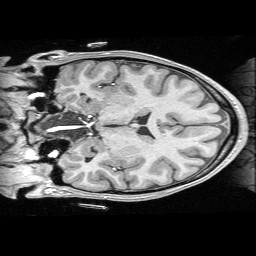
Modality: T1w
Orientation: coronal